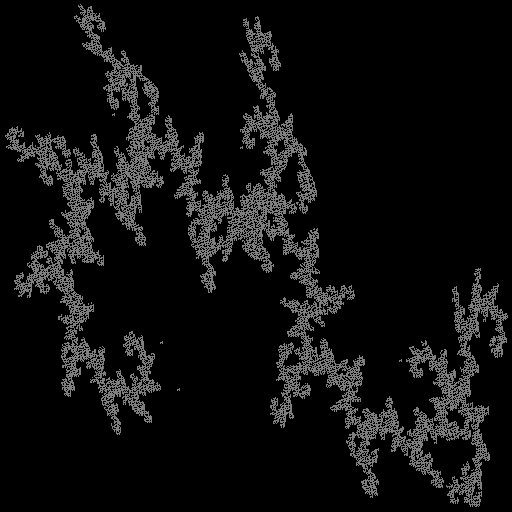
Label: greygoldenrod